Aerial crown-view tile of a tropical tree (Barro Colorado Island, Panama), acquired 20250715:
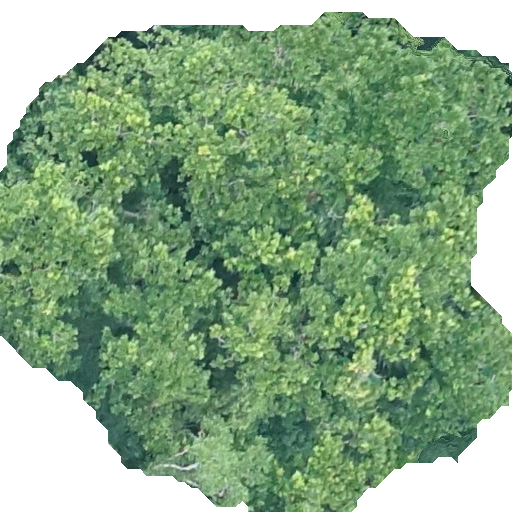
Species: Anacardium excelsum
GBIF accepted scientific name: Anacardium excelsum
Crown area: 319.587 m²